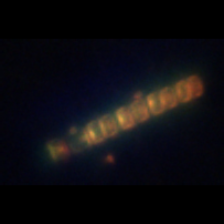
Taxon: Chaetoceros
Group: Diatoms